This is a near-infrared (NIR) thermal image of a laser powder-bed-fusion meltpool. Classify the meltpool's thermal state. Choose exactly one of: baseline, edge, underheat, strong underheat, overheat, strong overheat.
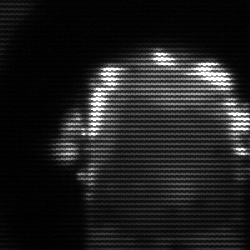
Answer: baseline